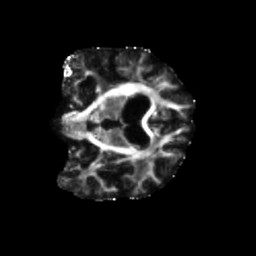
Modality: FA
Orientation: coronal
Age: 66
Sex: female
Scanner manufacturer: siemens
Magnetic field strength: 3 T
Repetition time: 5.47 s
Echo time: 0.0854 s